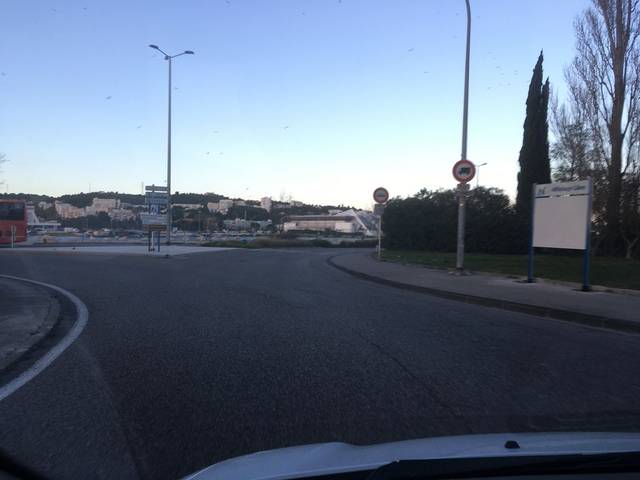
Region: France
Coordinates: 43.401, 5.045